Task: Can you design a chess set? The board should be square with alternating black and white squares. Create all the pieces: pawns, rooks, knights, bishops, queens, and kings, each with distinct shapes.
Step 1797:
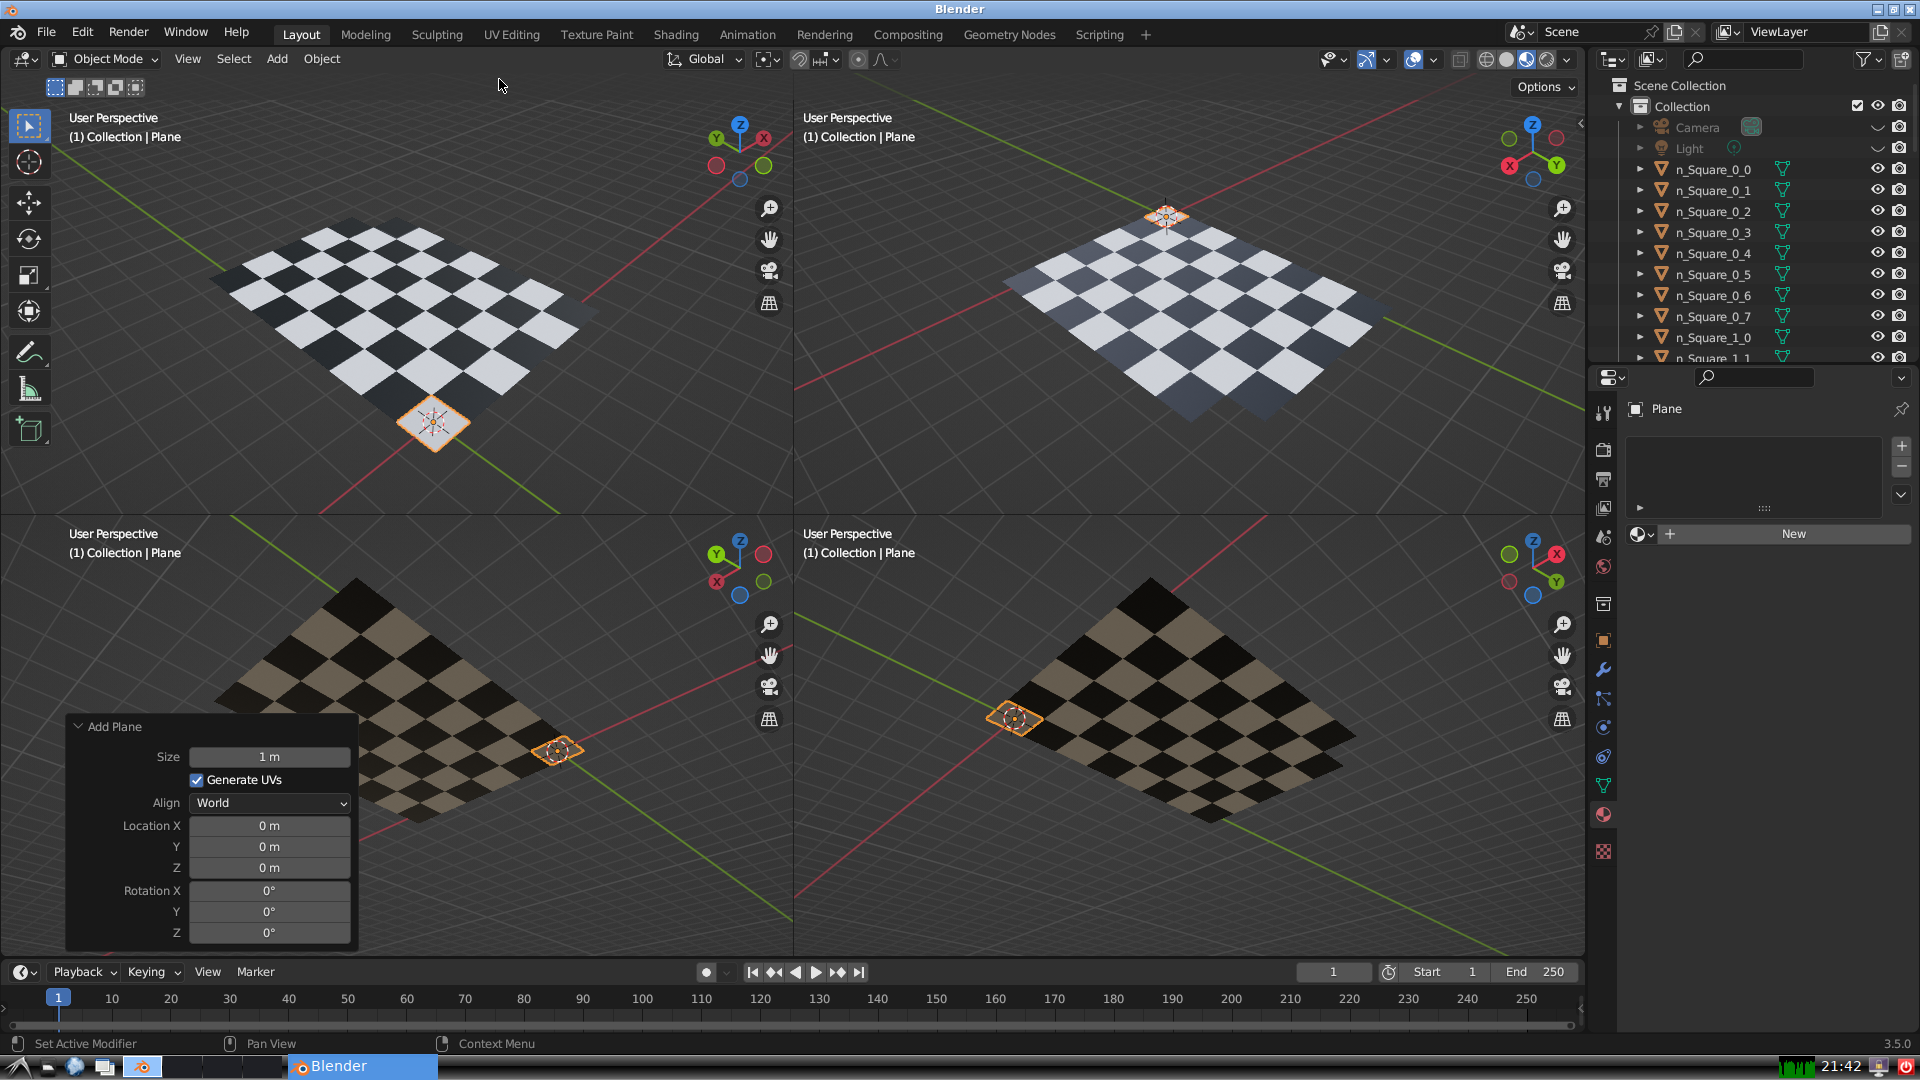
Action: {"mouse_move": [270, 758]}